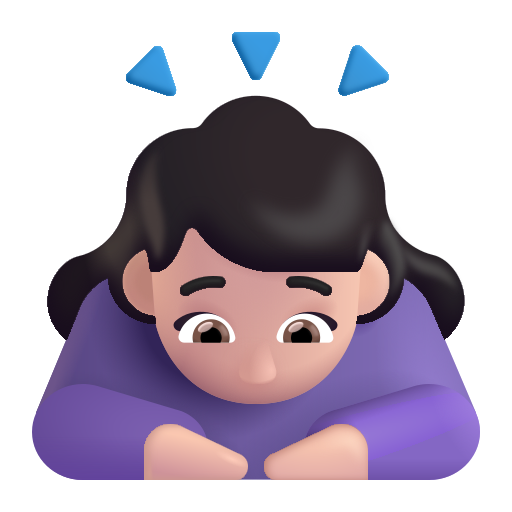
woman bowing color light